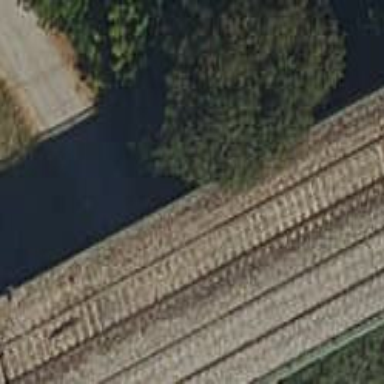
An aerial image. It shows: Bridge over railway with electrified contact lines.